Прямоугольный аквариум длины $L=50~см$ разделен перегородкой на два отсека $1$ и $2$. В центре перегородки находится симметричная двояковыпуклая линза. На задней стенке аквариума, в центре, нарисована стрелка (см. рисунок).  Длина стрелки равна $h$. Если в отсек $1$ аквариума налить жидкость, то на передней стенке отсека $2$ появится четкое изображение стрелки. Длина изображения стрелки $h_{1}=4.5~мм$. Если ту же жидкость налить во второй отсек аквариума, вылив ее из первого, то на той же стенке отсека $2$ вновь будет видно четкое изображение стрелки. Длина $h_{2}=2~мм$.
Найдите длину стрелки $h$, показатель преломления $n$ жидкости и расстояние между линзой и стенками аквариума.
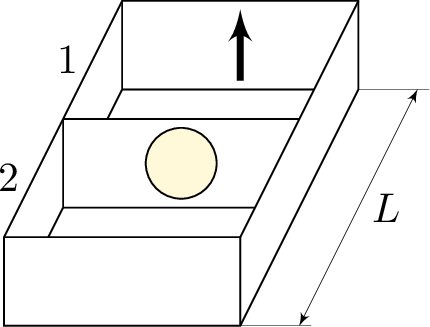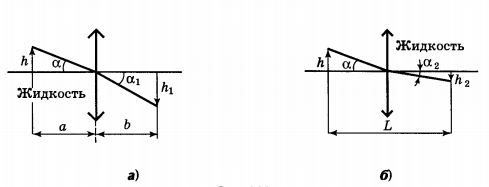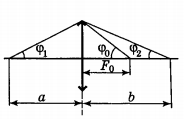
Решение: На рисунках $a$, $б$ показан ход луча, вышедшего из вершины стрелки в направлении оптического центра линзы.  Для каждого из двух случаев имеем: $a)$ $n \alpha=\alpha_{1}$, $\alpha=h / a$, $\alpha_{1}=h_{1} / b$, $$ \begin{gathered} n \frac{h}{a}=\frac{h_{1}}{b}; &\quad (1) \end{gathered} $$ $б)$ $\alpha=n \alpha_{2}$, $\alpha_{2}=h_{2} / b$, $$ \begin{gathered} \frac{h}{a}=n \frac{h_{2}}{b}. &\quad (2) \end{gathered} $$ Разделив $(1)$ на $(2)$, получим для показателя преломления $$ \begin{gathered} n=\sqrt{\frac{h_{1}}{h_{2}}}. &\quad (3) \end{gathered} $$ Из $(1)$ и $(3)$ получим: $h=(a / b) \sqrt{h_{1} h_{2}}$. $\quad (4)$ Найдем $a$. Формула тонкой линзы имеет вид $\frac{1}{a}+\frac{1}{b}=\frac{1}{F_{0}}$ (см. рисунок ниже).  Для малых углов из нее следует соотношение $\varphi_{1}+\varphi_{2}=\varphi_{0}$, где $\varphi_{0}$ — угол, под которым из фокуса виден радиус линзы. Применительно к нашей задаче, в силу симметрии линзы фокусное расстояние системы будет одним и тем же независимо от того, в какую часть аквариума налита жидкость. Обозначим это расстояние символом $F$ и положим $\frac{r}{F}=\varphi$ (здесь $r$ — радиус линзы). Тогда, если жидкость в правом отсеке, то $\varphi_{1} n+\varphi_{2}=\varphi$, а если в левом, то $\varphi_{1}+n \varphi_{2}=\varphi$. Взяв разность двух последних уравнений, получим $$ \varphi_{1}(n-1)=\varphi_{2}(n-1). $$ Поскольку $n \neq 1$, то, сокращая последнее равенство на $(n-1)$, получим $\varphi_{1}=\varphi_{2}$ и, следовательно, $a=b=L / 2$. Тогда формула $(4)$ принимает вид: $$ h=\sqrt{h_{1} h_{2}}. $$ Подставляя в полученные выше выражения числовые значения входящих в них величин, находим $$ n=1.5, a=b=25~см, h=3~мм. $$
Ответ: $$ h=\sqrt{h_{1} h_{2}}=3~мм. \\ n=1.5, a=b=25~см. $$
Темы:
T, Оптика, Геометрическая оптика, Преломление, Всероссийские, Линзы